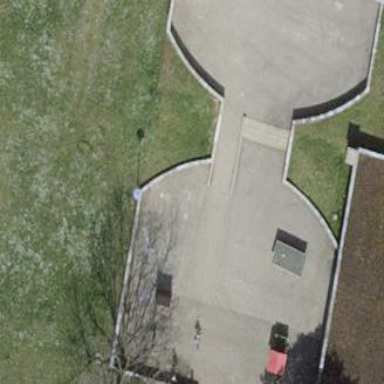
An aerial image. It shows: Playground area for leisure land.